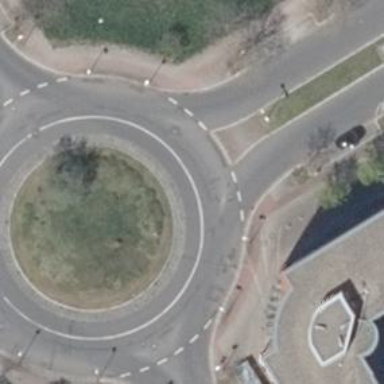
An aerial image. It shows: Residential road with asphalt surface. It has roundabout at the junction. There is cycle track on the right side of the road.